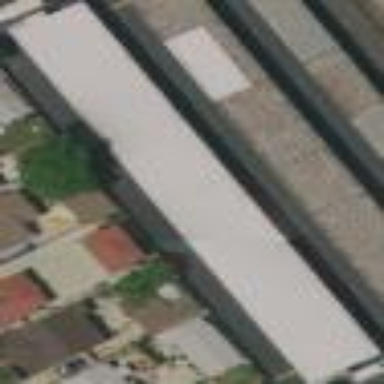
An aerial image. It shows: Warehouse building used for storing goods.